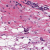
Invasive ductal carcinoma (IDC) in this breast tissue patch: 0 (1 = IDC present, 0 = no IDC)